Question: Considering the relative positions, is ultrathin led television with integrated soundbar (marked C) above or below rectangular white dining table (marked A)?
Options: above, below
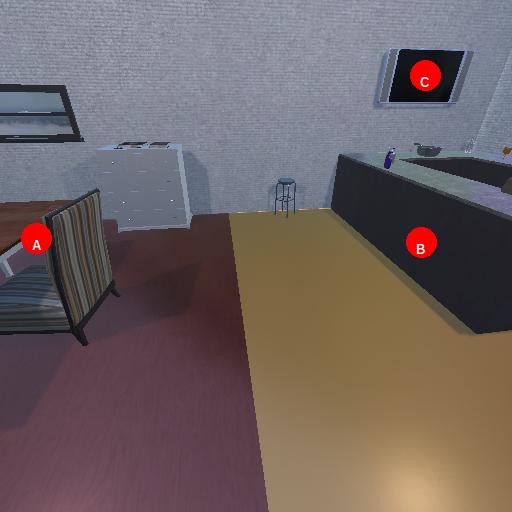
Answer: above